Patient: sex F, age 78
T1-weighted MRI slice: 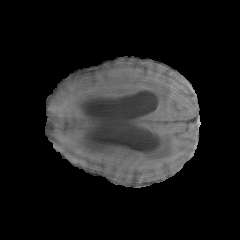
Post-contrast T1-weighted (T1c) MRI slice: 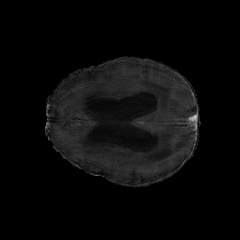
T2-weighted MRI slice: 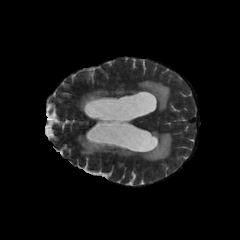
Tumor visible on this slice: yes
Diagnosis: Glioblastoma, IDH-wildtype
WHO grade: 4